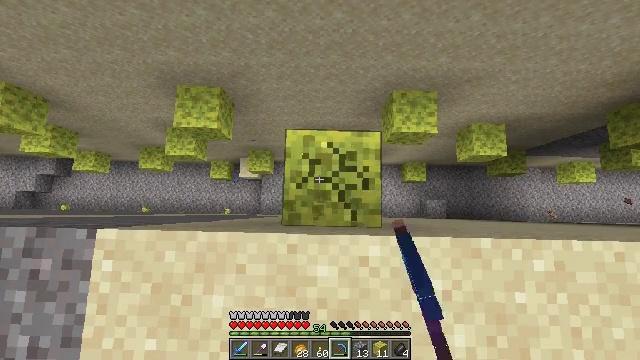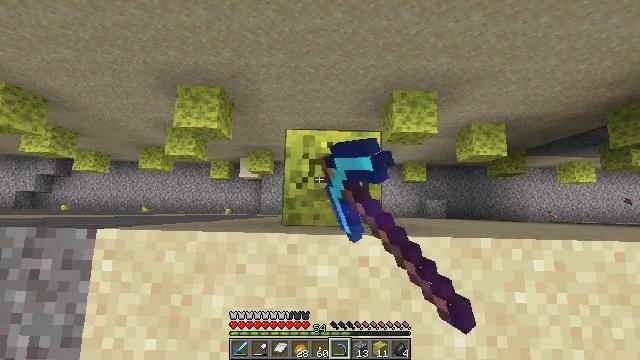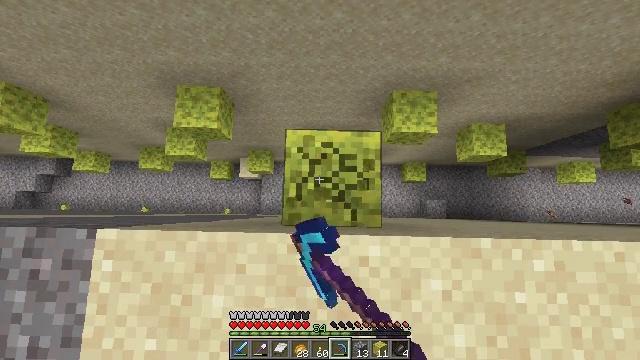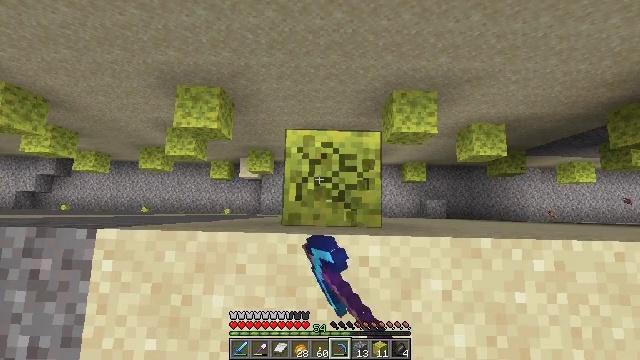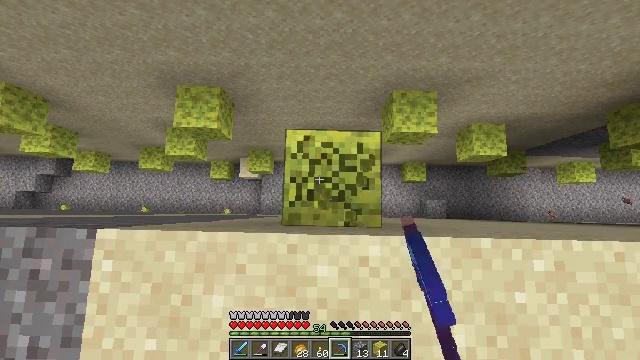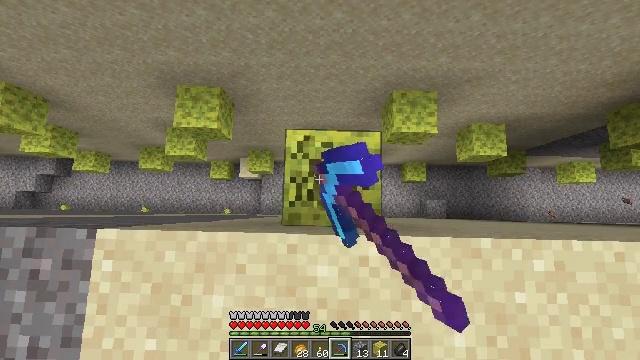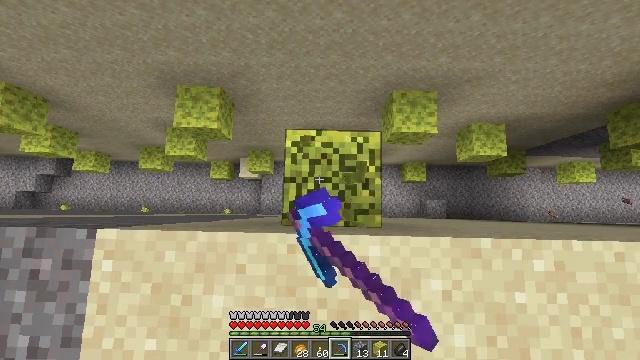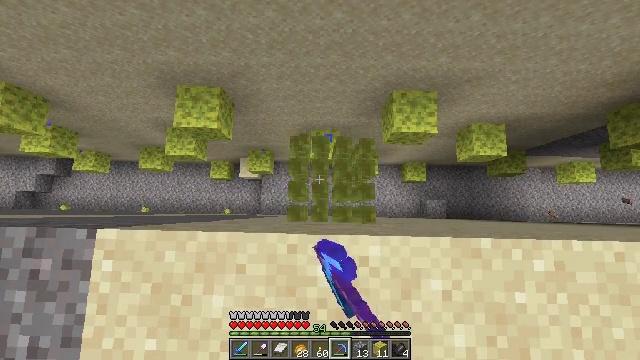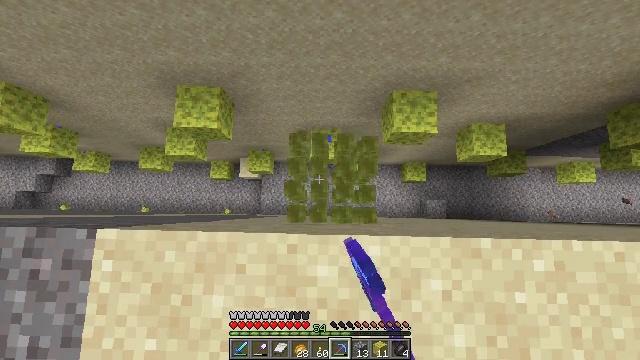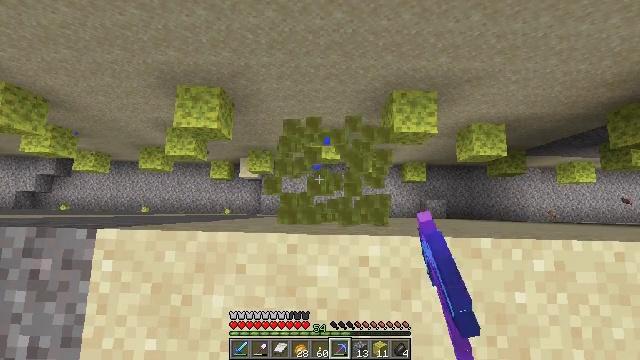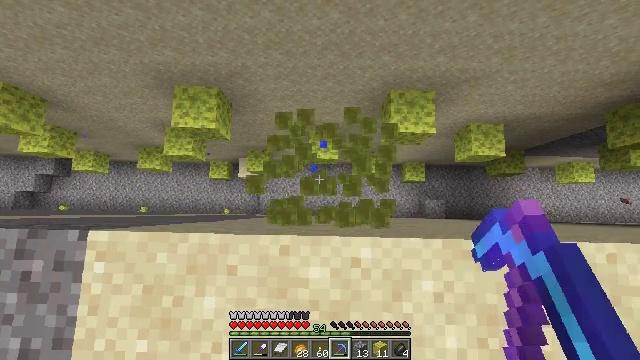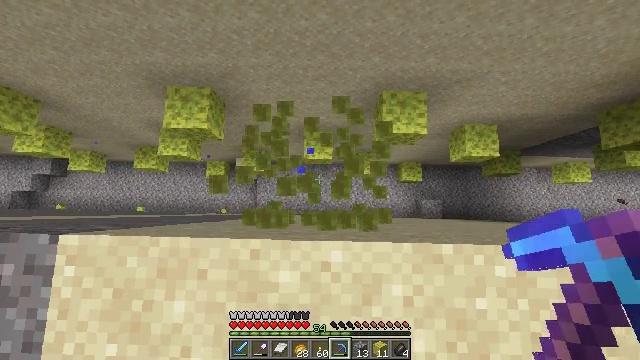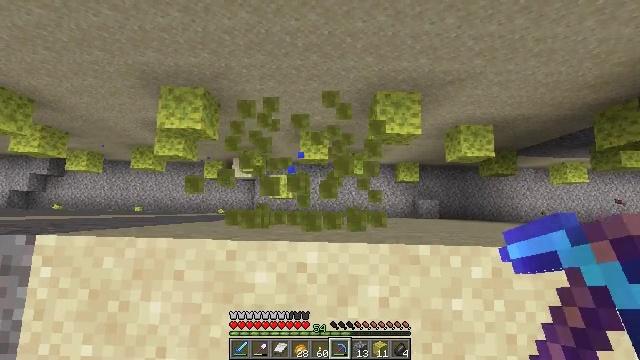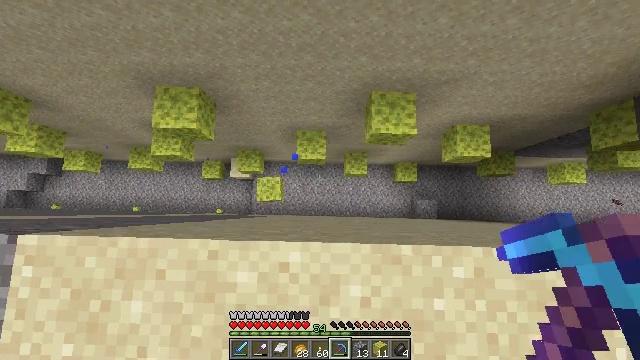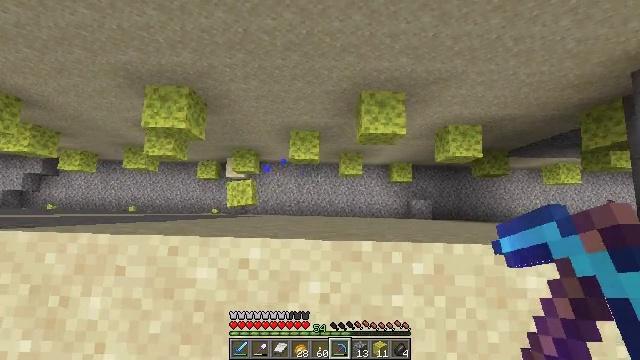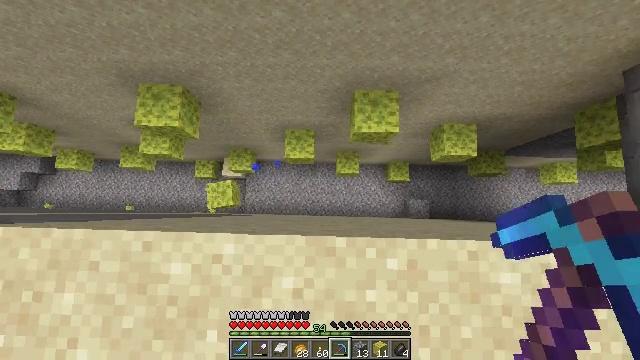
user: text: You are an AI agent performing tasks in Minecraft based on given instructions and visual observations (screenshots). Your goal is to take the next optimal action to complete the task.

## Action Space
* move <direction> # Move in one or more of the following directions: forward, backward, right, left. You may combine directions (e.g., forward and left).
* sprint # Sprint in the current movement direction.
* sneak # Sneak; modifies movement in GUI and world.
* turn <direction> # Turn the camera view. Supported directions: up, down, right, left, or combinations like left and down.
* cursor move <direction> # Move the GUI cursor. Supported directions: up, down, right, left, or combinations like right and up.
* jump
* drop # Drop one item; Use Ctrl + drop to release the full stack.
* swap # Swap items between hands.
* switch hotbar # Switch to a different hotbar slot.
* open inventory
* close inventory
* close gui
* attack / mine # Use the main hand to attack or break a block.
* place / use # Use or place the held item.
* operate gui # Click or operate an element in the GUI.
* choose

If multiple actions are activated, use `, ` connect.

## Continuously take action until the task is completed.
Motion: motion action
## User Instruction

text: Destroy the wet sponge to pick it up.
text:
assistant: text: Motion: attack / mine
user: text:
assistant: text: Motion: attack / mine
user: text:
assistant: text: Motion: attack / mine
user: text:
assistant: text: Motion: attack / mine
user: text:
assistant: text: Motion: attack / mine
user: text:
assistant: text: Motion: attack / mine
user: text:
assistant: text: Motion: attack / mine
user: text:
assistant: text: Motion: attack / mine
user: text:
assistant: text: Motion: attack / mine
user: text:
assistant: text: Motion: move right
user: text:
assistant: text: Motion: move right
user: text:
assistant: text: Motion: move right
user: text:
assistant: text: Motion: move right
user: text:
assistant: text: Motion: move right
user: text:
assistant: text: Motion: move right
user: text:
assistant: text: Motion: move right
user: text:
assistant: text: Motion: move right
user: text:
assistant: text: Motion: move right
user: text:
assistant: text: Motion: move right
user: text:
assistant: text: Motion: move right
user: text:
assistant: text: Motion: move right
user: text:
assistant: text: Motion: move right
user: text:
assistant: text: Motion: move right
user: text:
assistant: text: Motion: move right
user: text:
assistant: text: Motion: move right
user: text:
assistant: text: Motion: move right
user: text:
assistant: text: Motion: move right
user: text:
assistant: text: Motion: move right
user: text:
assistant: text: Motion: move right
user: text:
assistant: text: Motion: move right